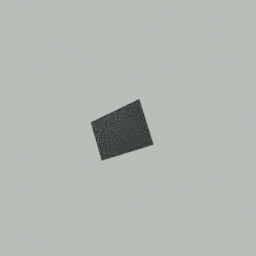
Label: electronics